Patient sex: M
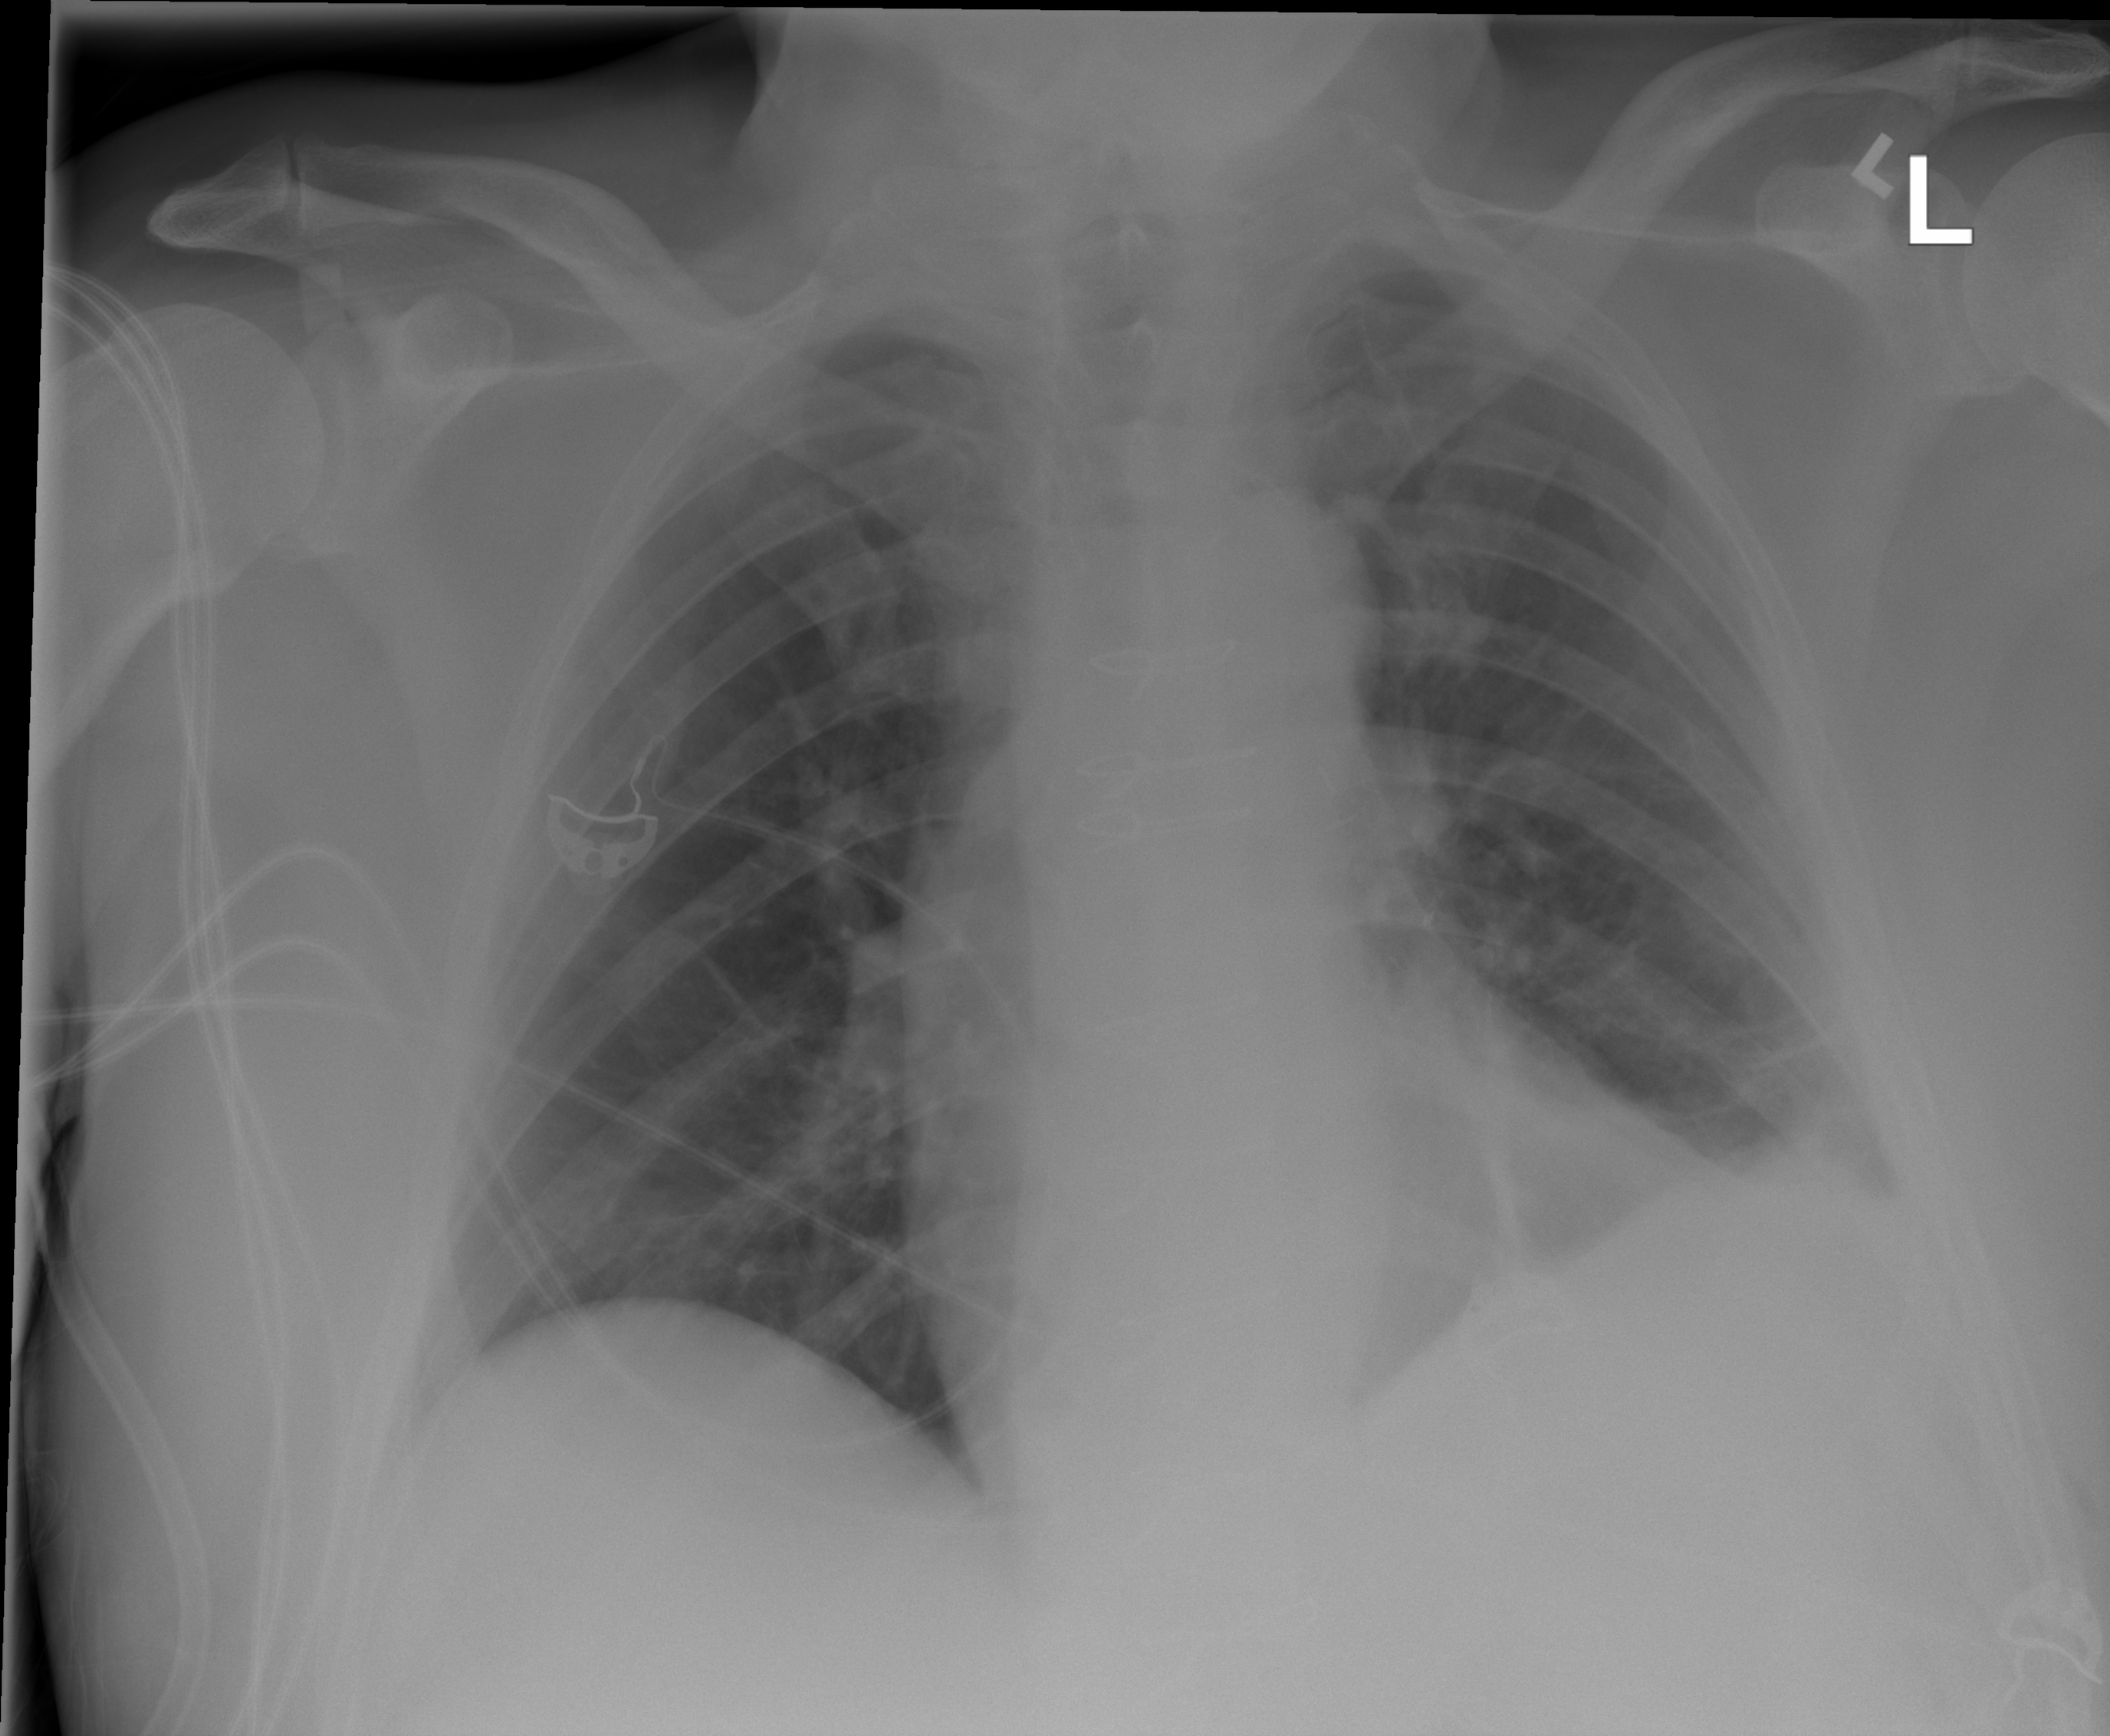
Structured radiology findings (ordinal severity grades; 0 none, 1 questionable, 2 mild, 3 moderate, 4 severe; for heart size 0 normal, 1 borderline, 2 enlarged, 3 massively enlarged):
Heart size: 2
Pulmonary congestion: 2
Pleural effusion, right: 0
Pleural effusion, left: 2
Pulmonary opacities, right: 2
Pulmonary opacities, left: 2
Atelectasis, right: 2
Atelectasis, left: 2